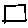
Label: square